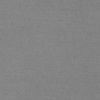
Label: dusty